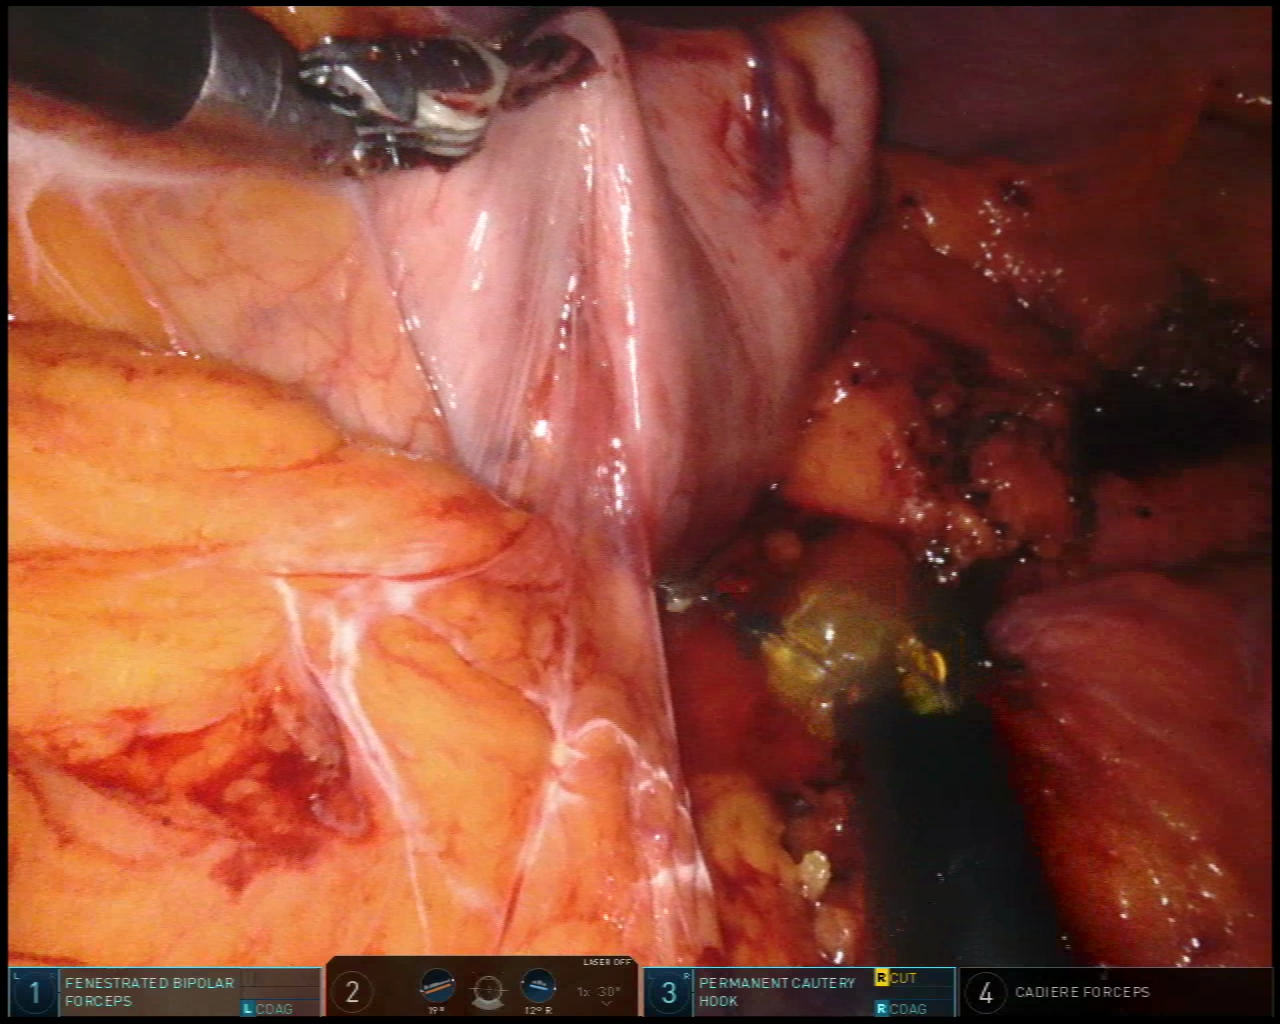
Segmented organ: stomach
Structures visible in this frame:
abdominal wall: yes
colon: no
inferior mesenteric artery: no
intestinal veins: no
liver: no
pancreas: no
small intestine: no
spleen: no
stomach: yes
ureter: no
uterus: no
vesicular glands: no